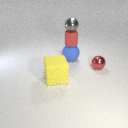
large blue rubber sphere below small gray metal sphere